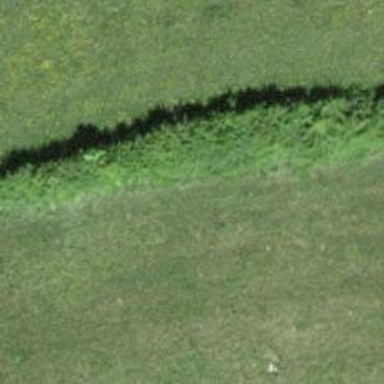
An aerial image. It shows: Hedge barrier.